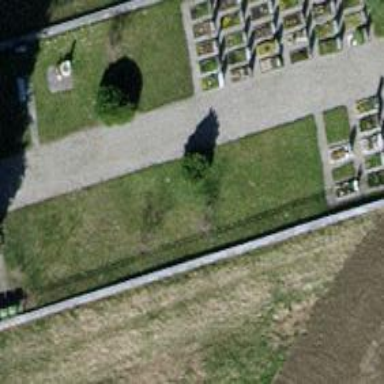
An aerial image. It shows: Cemetery.